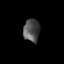
Tissue: skin
Cell type: Epithelial cells
Senescence score: 0.2877
Nuclear area (px): 364
Mean DAPI intensity: 80.868